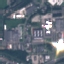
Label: Industrial